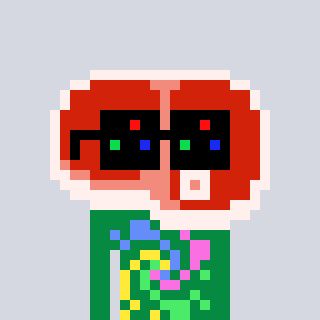
a pixel art character with square black sunglasses, a steak-shaped head and a green-colored body on a cool background